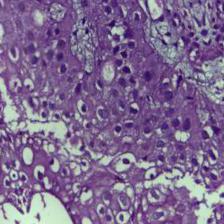
Diagnosis: OSCC